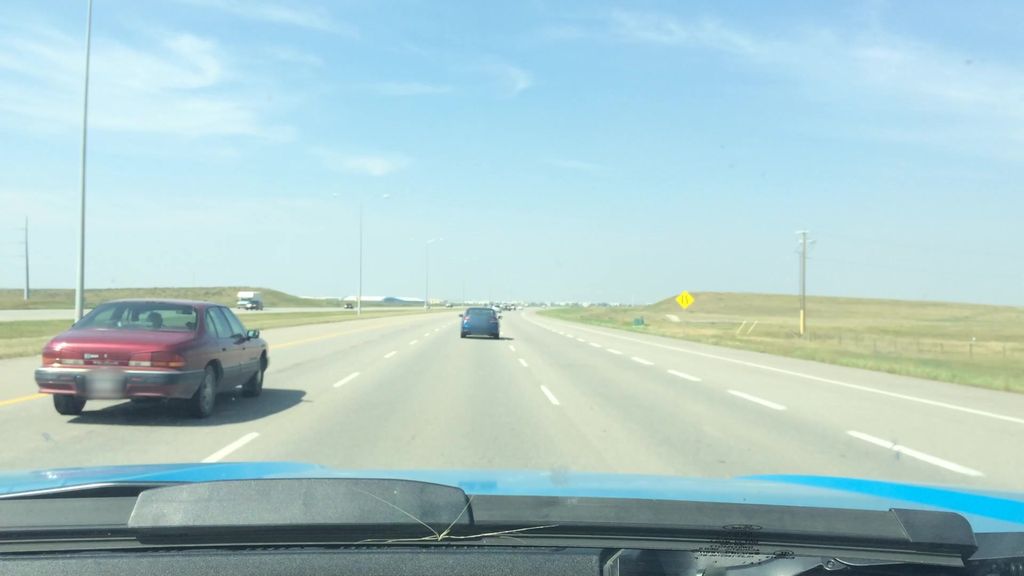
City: calgary